Question: I have the following table structure:

I want to select:
- - -
The problem that I have is that the linq queries seem to fail when there are TableA entries that have no TableB entry or if there are TableB entries without a TableC (TableBType and TableCType is mandatory so they don't have that problem).
With SQL this would not be a big problem, but as I am new to linq I could not find the correct way to create this query.
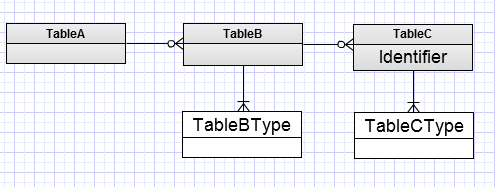
Answer: I think this is what you are looking for:
'''
from c in db.TableC
where c.TableCType == TableCTypeValue
join b in db.TableB on c.TableBId equals b.Id
where b.TableBType == TableBTypeValue
join a in db.TableA on b.TableAId equals a.Id
select new { a, c.Identifier };
'''
Hope it helps.